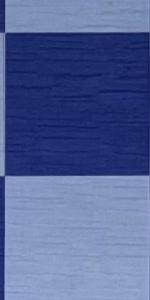
Label: Empty